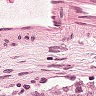
Metastatic tissue present: no